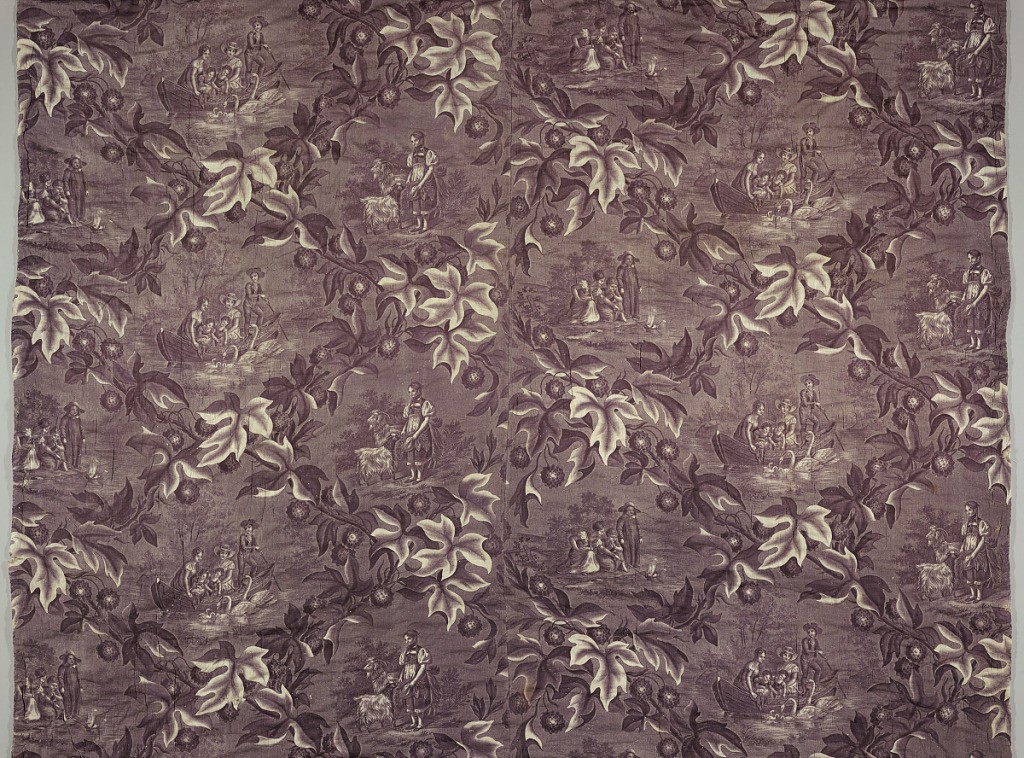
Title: Bedcover
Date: ca. 1840
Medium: cotton Technique: printed by engraved roller on plain weave
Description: Three scenes of children within a diamond lattice grid of leaves and berries. In purple on white. Textile is made up as a bedcover which is quilted, stuffed and lined.